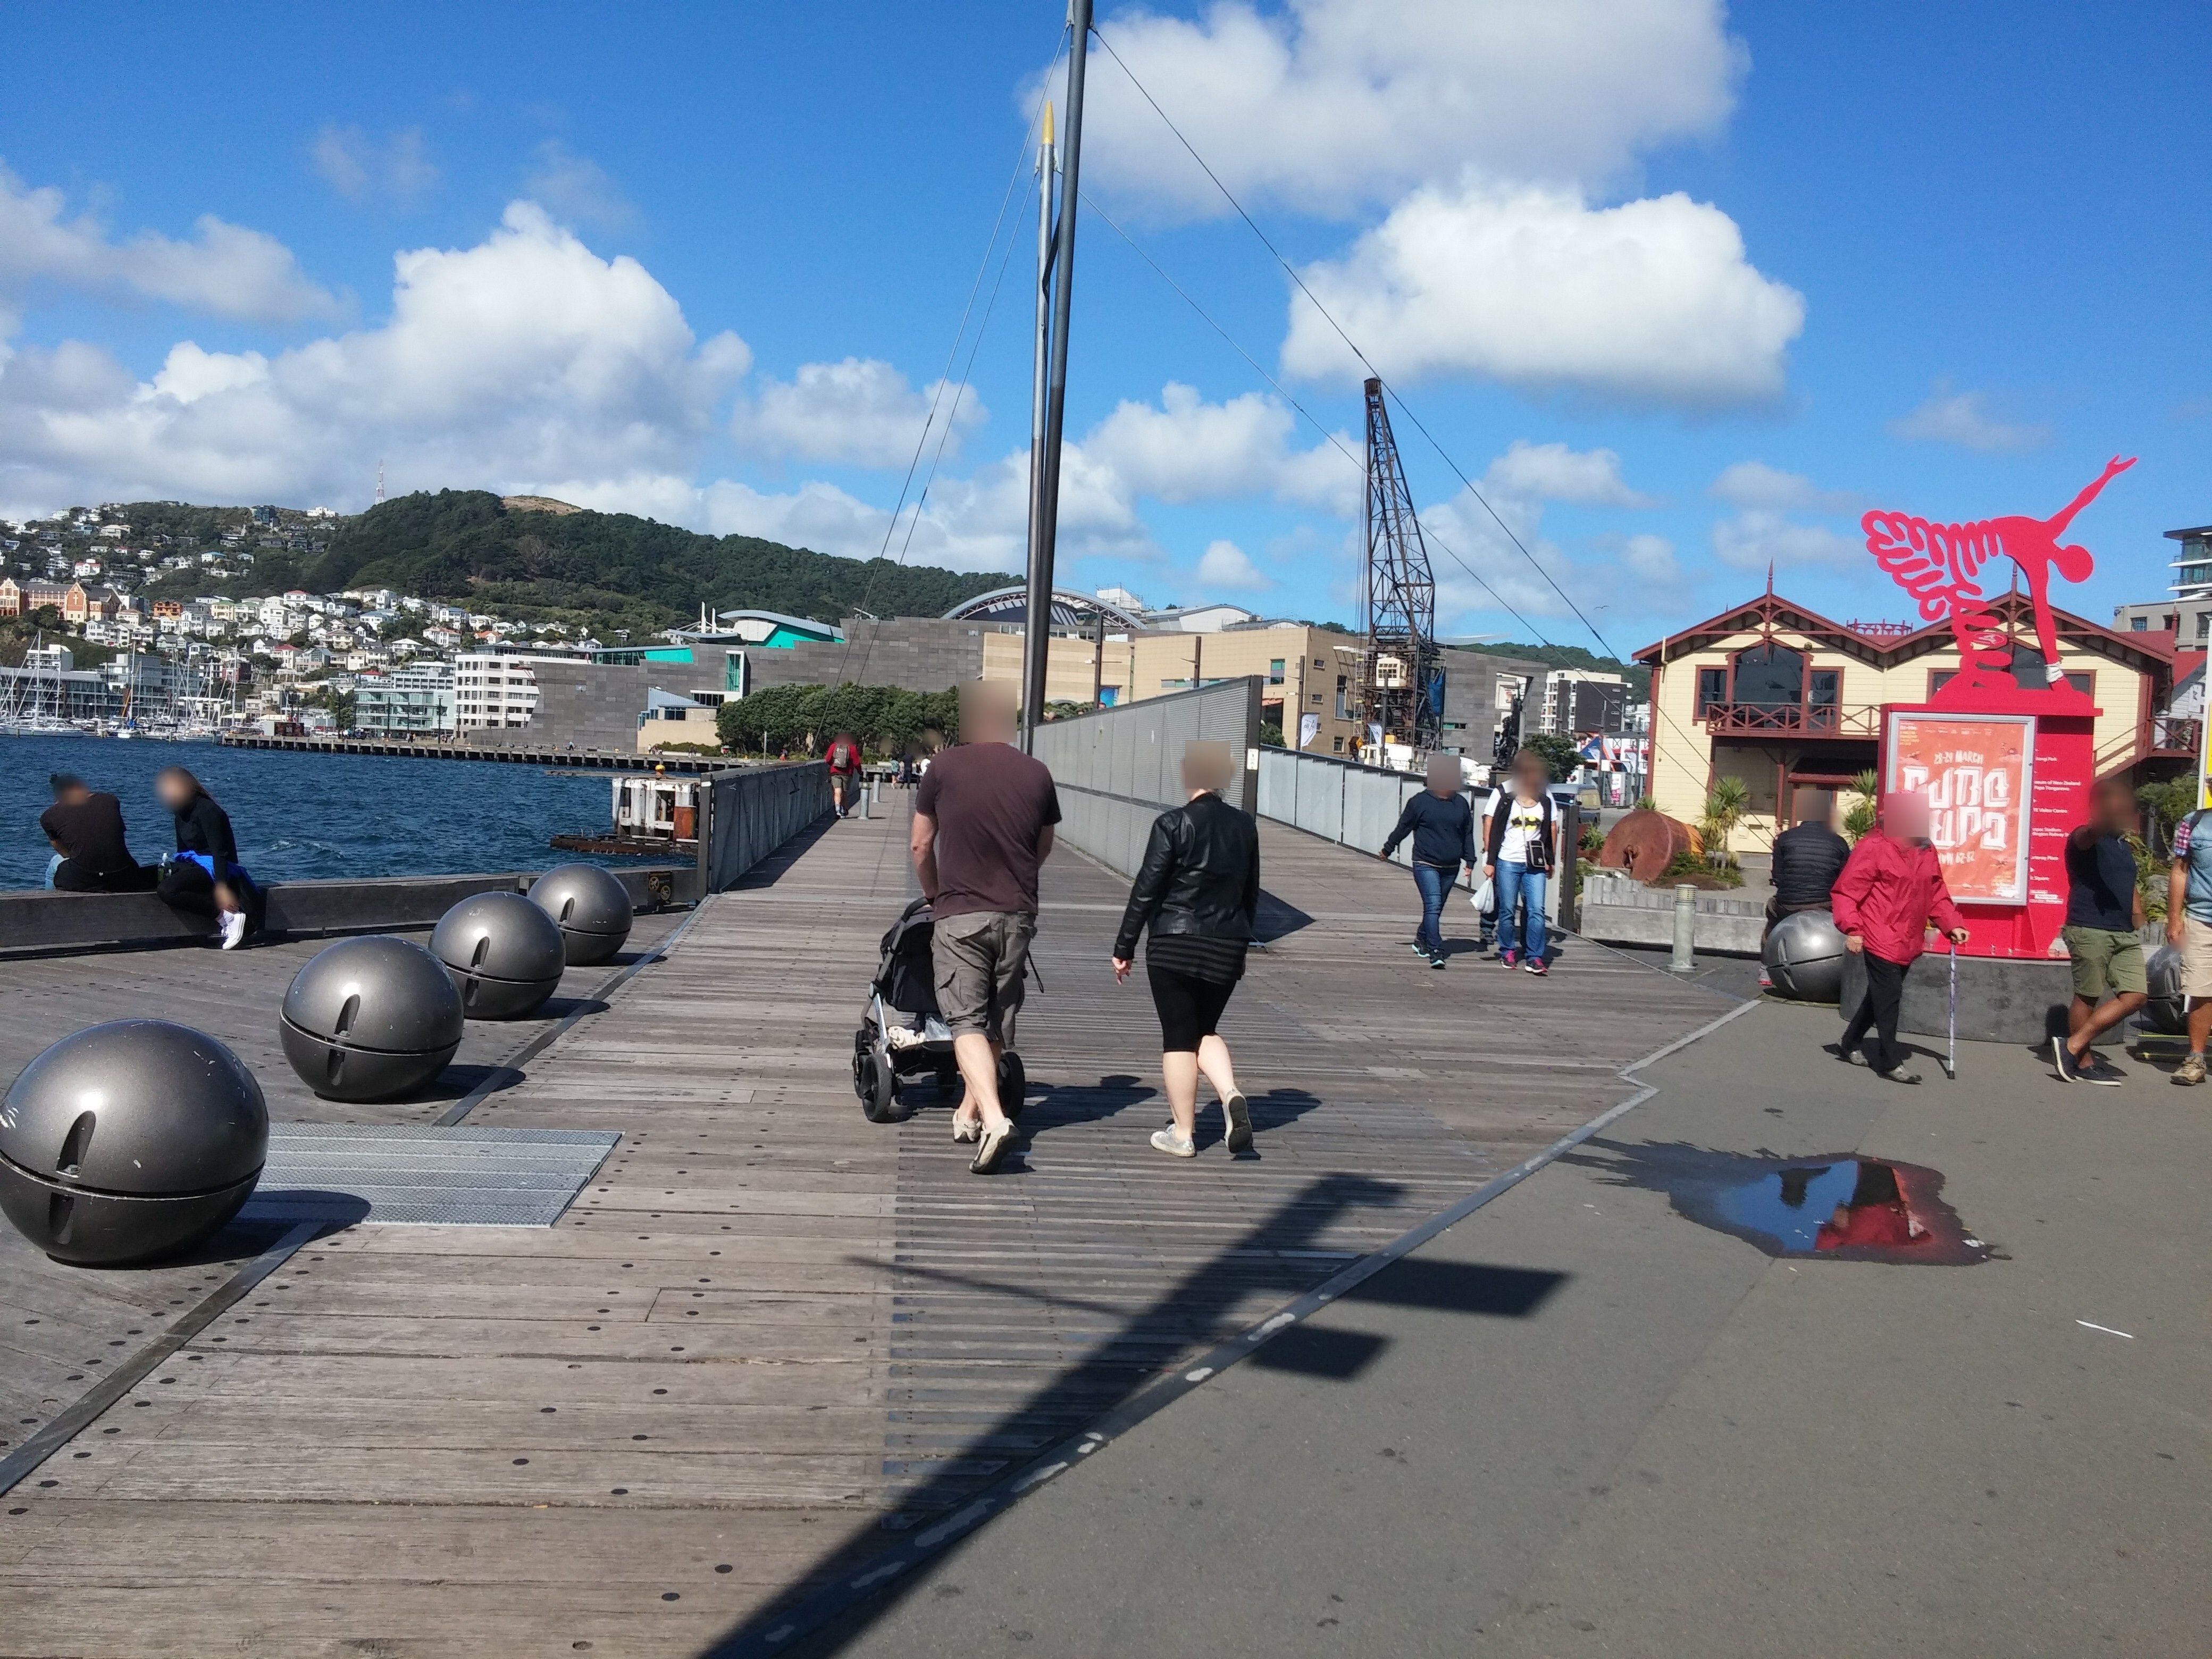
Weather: clear
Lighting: day
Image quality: good
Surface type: walking surface
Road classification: path
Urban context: urban centre
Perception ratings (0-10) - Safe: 1.73, Lively: 4.58, Beautiful: 7.29, Boring: 5.96, Depressing: 5.31, Wealthy: 3